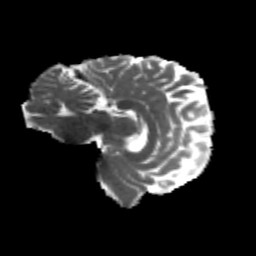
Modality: MD
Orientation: sagittal
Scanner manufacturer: siemens
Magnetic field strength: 3 T
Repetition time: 4.16 s
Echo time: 0.0806 s